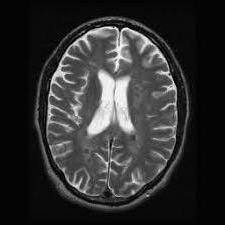
Label: notumor